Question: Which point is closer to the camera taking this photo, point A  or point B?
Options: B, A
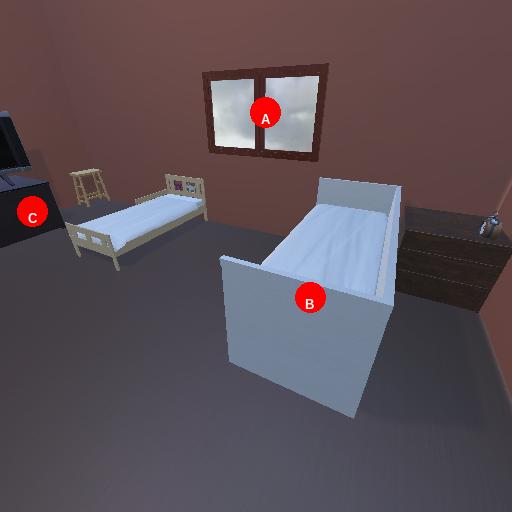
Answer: B